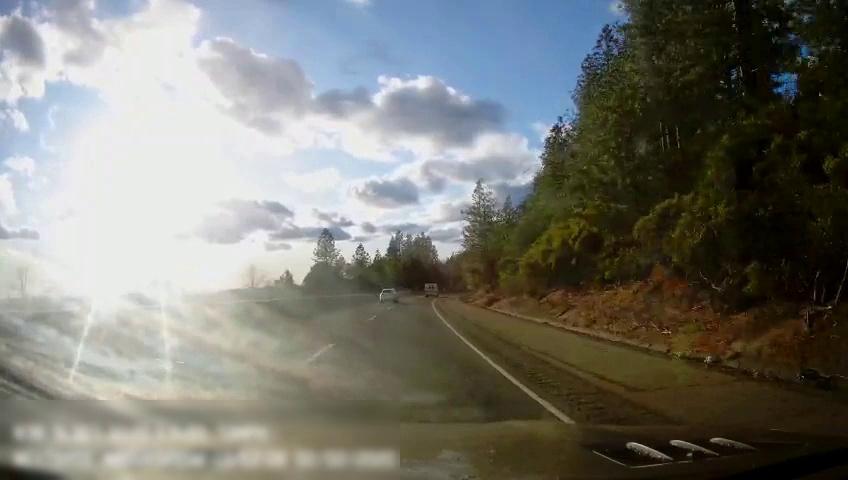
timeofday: Day
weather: Sunny
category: Drivable Space
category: Vehicles | Van
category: Vehicles | Car
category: Lanes | Current Lane
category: Lanes | Alternate Lane